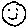
Label: smiley face